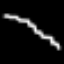
Label: squiggle